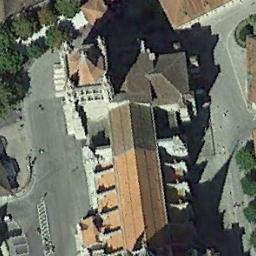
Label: church